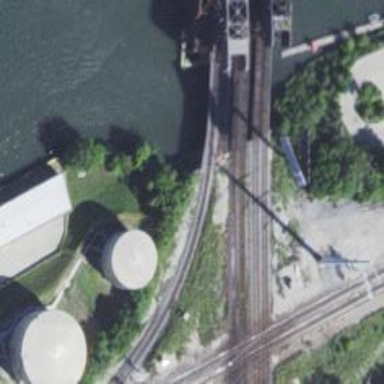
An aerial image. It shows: Abandoned railroad bridge.